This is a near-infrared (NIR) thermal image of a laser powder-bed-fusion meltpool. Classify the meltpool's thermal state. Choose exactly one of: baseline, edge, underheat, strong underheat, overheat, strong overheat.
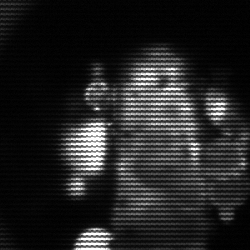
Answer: strong underheat